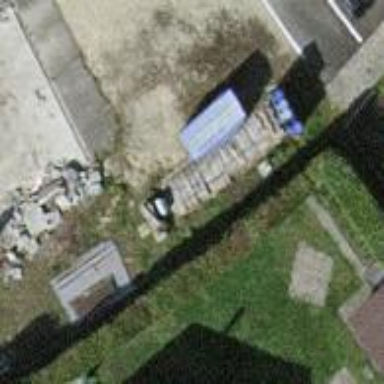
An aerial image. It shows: Garage building component.